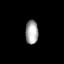
Tissue: lung
Cell type: Fibroblasts
Senescence score: 0.6248
Nuclear area (px): 304
Mean DAPI intensity: 163.293